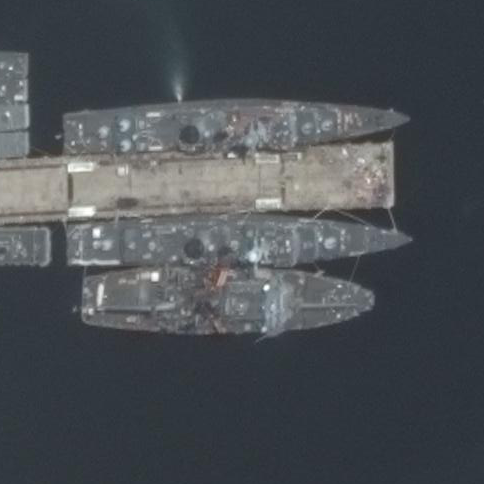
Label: cruiser